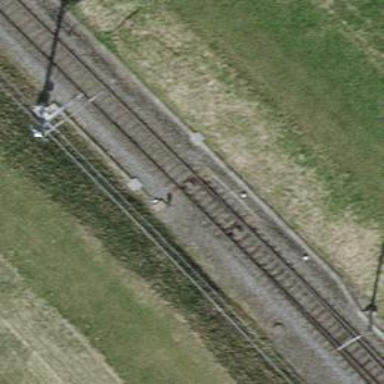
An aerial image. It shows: Railway switch.